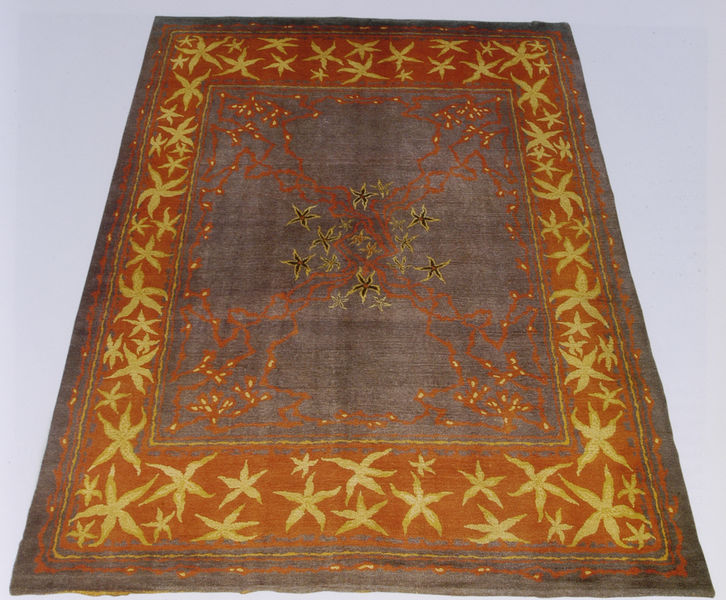
Titel: Bodenteppich mit Seesternmotiven
Künstler: Otto Eckmann
Standort: München
Institution: Stadtmuseum
Schlagwörter: blau, blätter, dunkel, weiß, gelb, blume, blumen, braun, grau, hell, orange, schwarz, blüten, rot, tuch, beige, muster, ornament, teppich, rahmen, gold, stoff, blatt, kreis, umrandung, ranken, ecke, formen, lila, violett, linien, rand, wandteppich, symmetrie, ornamente, foto, rechtecke, punkte, kreuz, rechteck, stern, erdfarben, symmetrisch, form, sterne, photo, ecken, geometrisch, wurzeln, adern, rechteckig, gewebe, textil, ornamentik, fotographie, gewebt, arabien, garn, islam, kelim, knüpfarbeit, knüpfen, netz, osmanisch, perser, persien, seestern, seesterne, spinnerei, türkei, weben, wuzeln, eleganz, reckteck, geknüpfe, gestirn, x, ot, seestrn